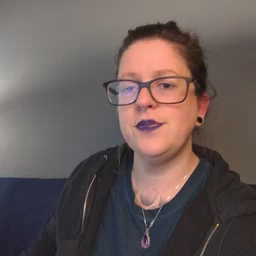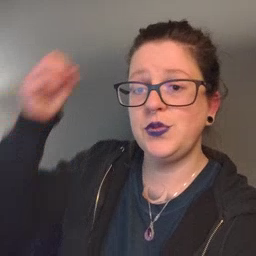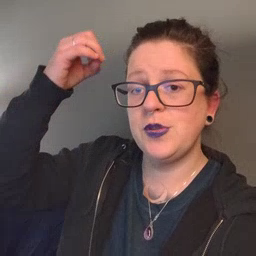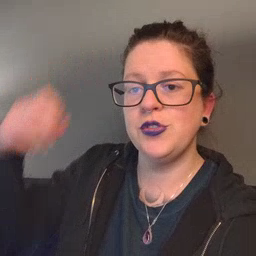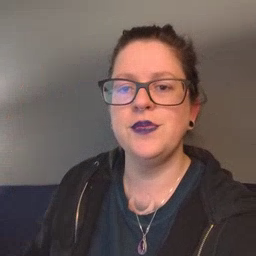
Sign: shower